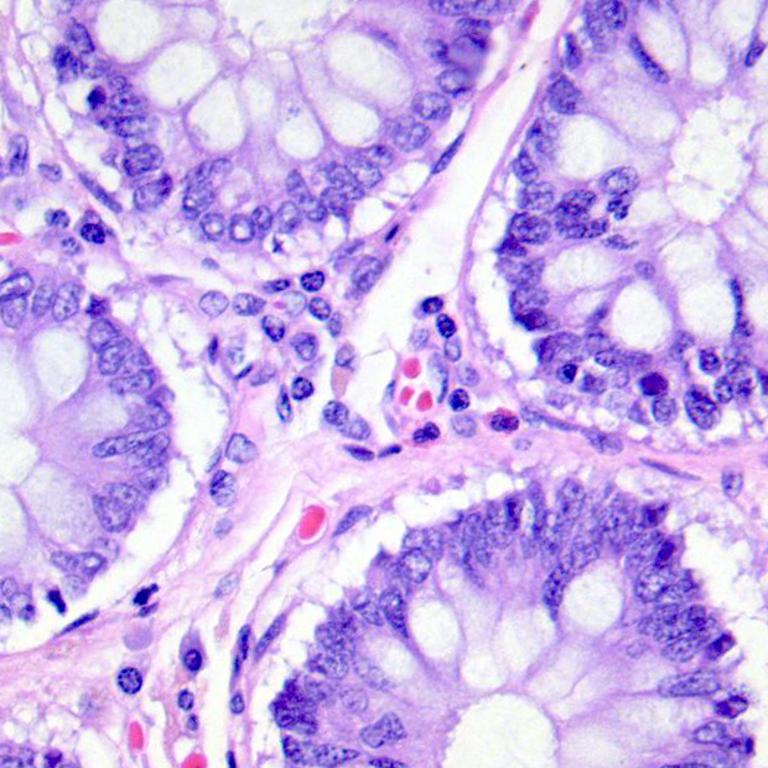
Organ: colon
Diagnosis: benign